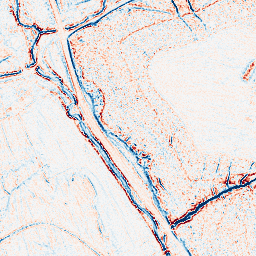
Category: edge_preserving
Decomposition family: bilateral
Decomposition parameters: d: 5
sigma_color: 50
sigma_space: 50
Upsampling method: linear_exact
Upsampling parameters: scale: 2
Upsampling scale: 2